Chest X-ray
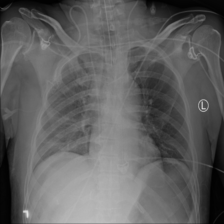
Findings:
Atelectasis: positive
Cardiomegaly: negative
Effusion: negative
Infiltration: positive
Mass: negative
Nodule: negative
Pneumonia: negative
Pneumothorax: negative
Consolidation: negative
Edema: positive
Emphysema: negative
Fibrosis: negative
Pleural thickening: negative
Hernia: negative